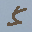
Label: 5